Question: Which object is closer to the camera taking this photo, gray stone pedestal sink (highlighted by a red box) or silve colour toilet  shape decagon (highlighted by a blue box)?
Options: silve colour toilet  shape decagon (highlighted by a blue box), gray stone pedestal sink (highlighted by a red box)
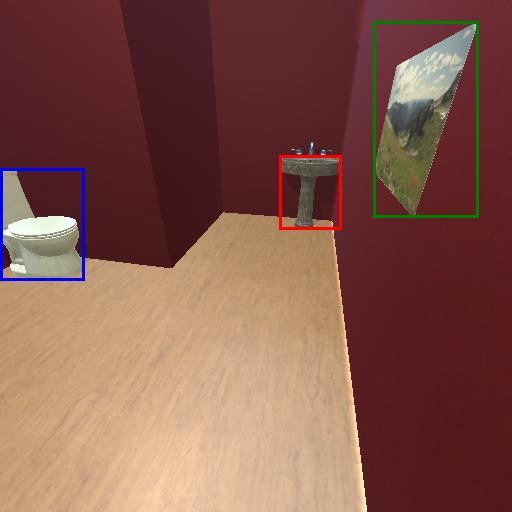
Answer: silve colour toilet  shape decagon (highlighted by a blue box)